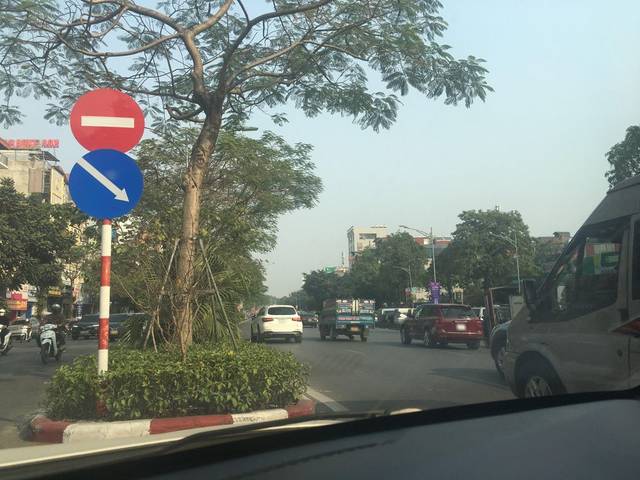
Region: Vietnam
Coordinates: 21.009, 105.856